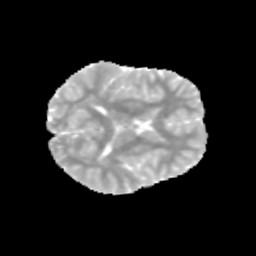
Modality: MD
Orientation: axial
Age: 12
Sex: male
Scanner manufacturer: siemens
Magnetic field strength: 3 T
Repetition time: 3.8 s
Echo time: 0.07 s